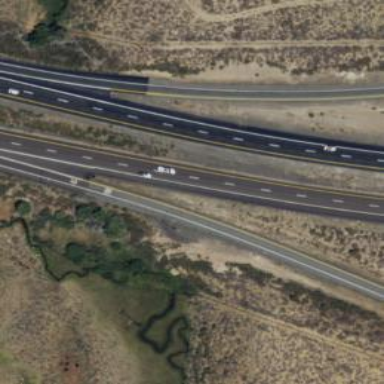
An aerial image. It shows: Expressway with asphalt surface classified as trunk highway.